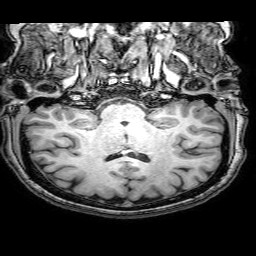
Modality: T1w
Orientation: sagittal
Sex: female
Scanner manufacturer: philips
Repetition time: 0.008069 s
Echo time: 0.00369 s